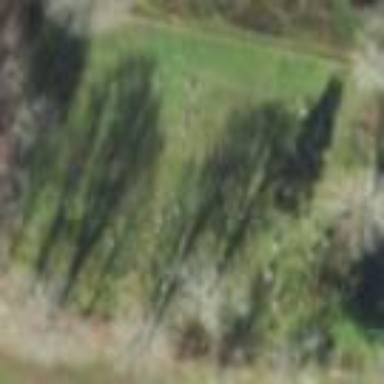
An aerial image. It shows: Cemetery with graves.